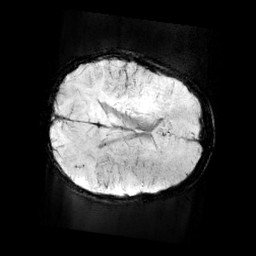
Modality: minIP
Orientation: axial
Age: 11
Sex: female
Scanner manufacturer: siemens
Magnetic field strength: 3 T
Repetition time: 0.027 s
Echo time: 0.02 s